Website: slack
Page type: billing-address
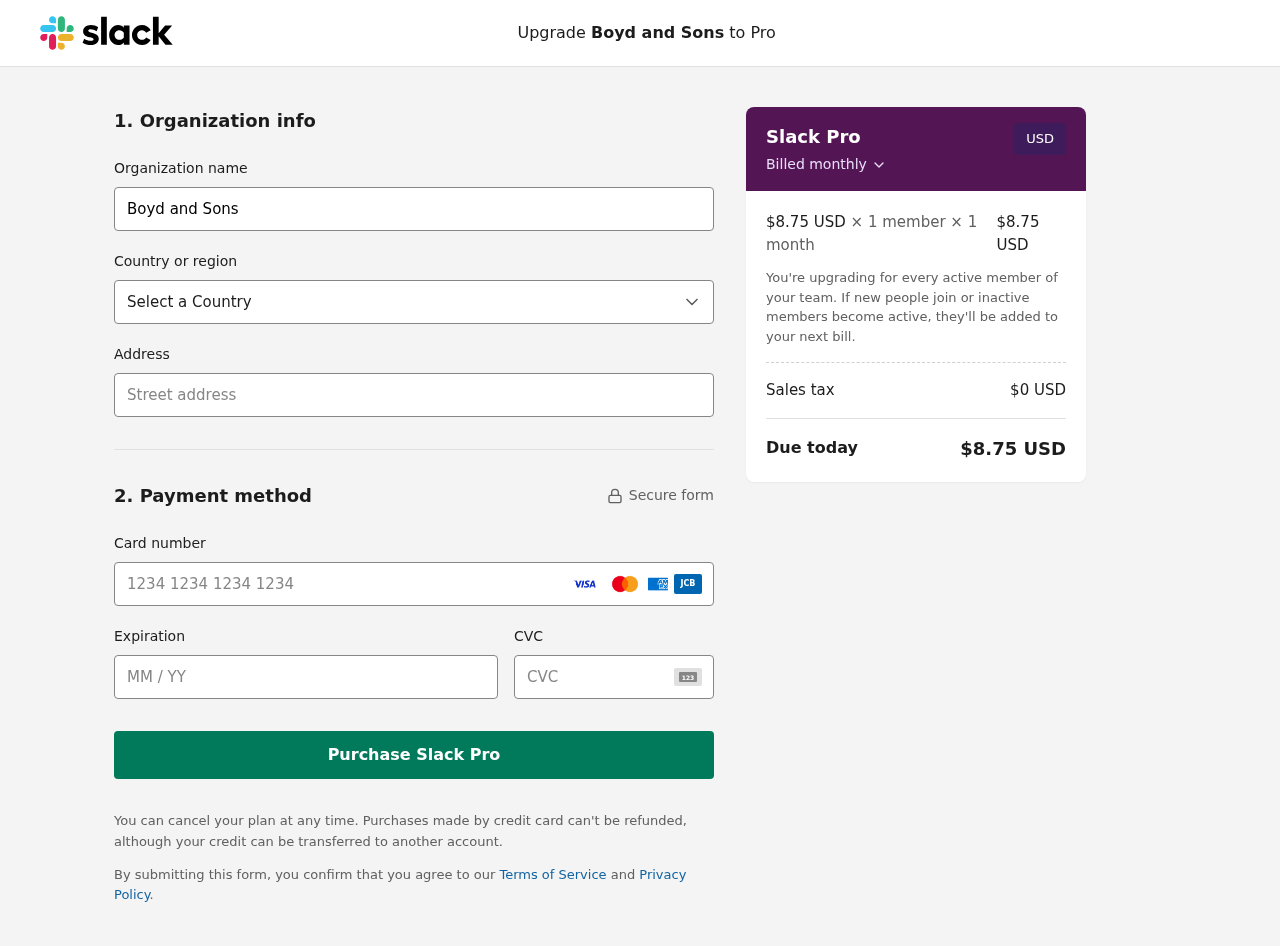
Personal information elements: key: PII_CARD_CVV
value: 631
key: PII_CARD_EXPIRY
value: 03/30
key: PII_CARD_NUMBER
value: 6549 8413 8676 2035
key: PII_COMPANY
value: Boyd and Sons
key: PII_COUNTRY
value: United States
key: PII_STREET
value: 85762 Jennifer Burg
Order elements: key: ORDER_PRICE_PER_MEMBER
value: $8.75 USD
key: ORDER_MEMBER_COUNT
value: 1
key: ORDER_MONTH_COUNT
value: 1
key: ORDER_SUBTOTAL
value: $8.75 USD
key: ORDER_TAX
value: $0
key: ORDER_TOTAL
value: $8.75 USD